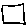
Label: square